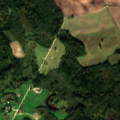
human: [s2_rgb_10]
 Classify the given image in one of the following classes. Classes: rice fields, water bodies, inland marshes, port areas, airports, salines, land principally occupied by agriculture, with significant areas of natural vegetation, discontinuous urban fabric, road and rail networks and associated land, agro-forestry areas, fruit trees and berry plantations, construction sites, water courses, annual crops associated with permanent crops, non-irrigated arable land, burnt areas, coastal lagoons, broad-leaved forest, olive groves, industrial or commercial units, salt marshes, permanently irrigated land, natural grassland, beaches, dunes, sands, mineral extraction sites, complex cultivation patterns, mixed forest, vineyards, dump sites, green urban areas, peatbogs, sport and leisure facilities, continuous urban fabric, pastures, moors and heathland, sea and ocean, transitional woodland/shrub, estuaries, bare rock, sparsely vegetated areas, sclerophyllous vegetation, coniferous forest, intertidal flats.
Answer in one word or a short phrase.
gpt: non-irrigated arable land, land principally occupied by agriculture, with significant areas of natural vegetation, mixed forest